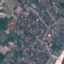
Land use / land cover: Residential